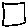
Label: square